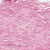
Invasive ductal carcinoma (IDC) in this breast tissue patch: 0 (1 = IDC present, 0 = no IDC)